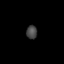
Tissue: lung
Cell type: Epithelial cells
Senescence score: 0.1341
Nuclear area (px): 140
Mean DAPI intensity: 70.493